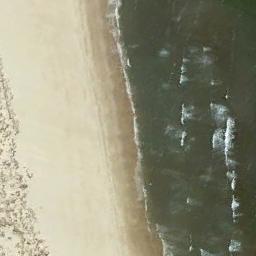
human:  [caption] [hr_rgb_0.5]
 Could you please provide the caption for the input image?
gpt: There are houses by the beach .

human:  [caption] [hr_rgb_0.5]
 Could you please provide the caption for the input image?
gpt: Buffy sandy beach next to taupe .

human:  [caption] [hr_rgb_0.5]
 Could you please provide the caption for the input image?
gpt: The beach with khaki sand and the color of the seawater is dark blue .

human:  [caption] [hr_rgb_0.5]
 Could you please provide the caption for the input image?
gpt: The beach is composed of deep green seawater and the yellow coast .

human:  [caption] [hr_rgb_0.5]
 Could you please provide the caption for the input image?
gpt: Many stones of different sizes are on the beach .